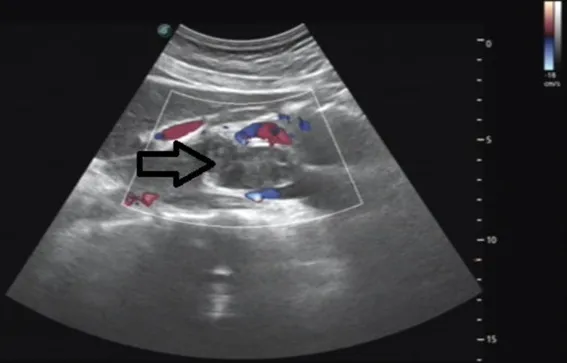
Abdominal ultrasonography images in the epigastric sagittal view: a hypoechoic, irregularly shaped solid mass was seen adjacent to the IVC.
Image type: radiology (ultrasound)